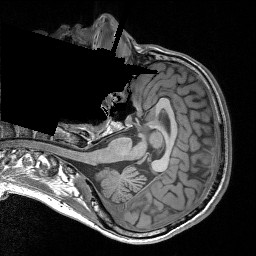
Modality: T1w
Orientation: axial